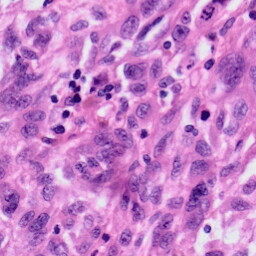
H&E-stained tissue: Skin